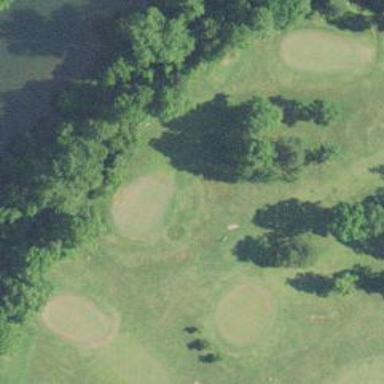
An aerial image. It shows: Golf hole.